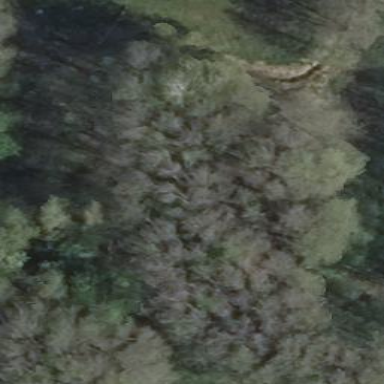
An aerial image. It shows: Deciduous broadleaved forest.